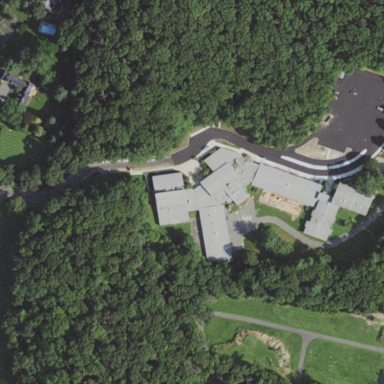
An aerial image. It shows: School located in conservation area.